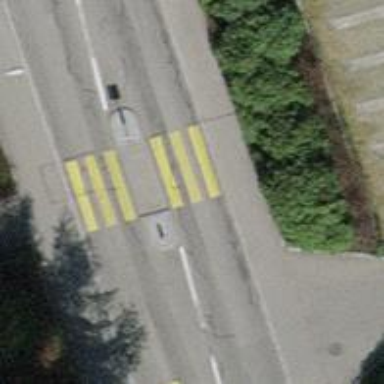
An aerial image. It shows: Uncontrolled crossing with central island on the road.